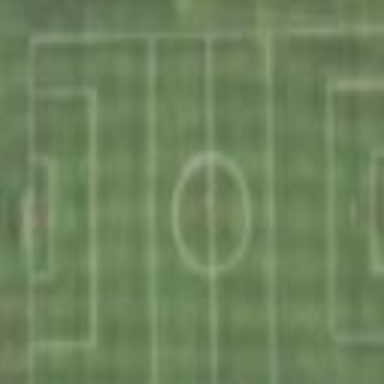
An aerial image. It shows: Soccer pitch designated for leisure and sports activities.